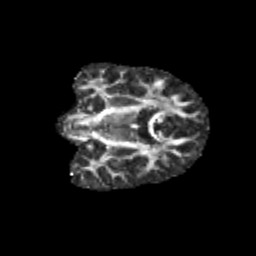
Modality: FA
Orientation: coronal
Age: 10
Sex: male
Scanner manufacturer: siemens
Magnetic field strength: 3 T
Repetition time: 3.8 s
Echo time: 0.07 s